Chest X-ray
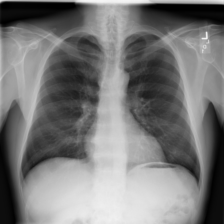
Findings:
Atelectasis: negative
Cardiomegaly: negative
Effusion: negative
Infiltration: positive
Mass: negative
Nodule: negative
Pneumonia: negative
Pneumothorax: negative
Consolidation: negative
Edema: negative
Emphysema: negative
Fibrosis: negative
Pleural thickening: negative
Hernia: negative